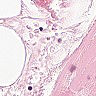
Metastatic tissue present: no